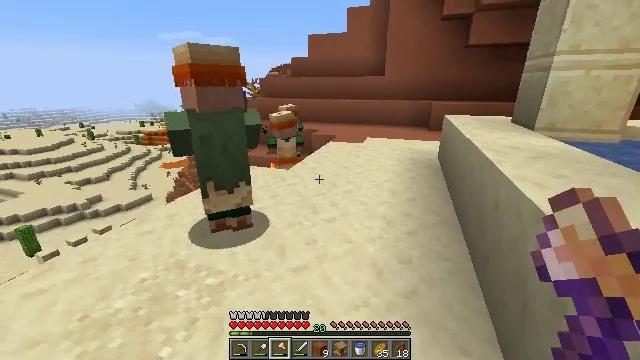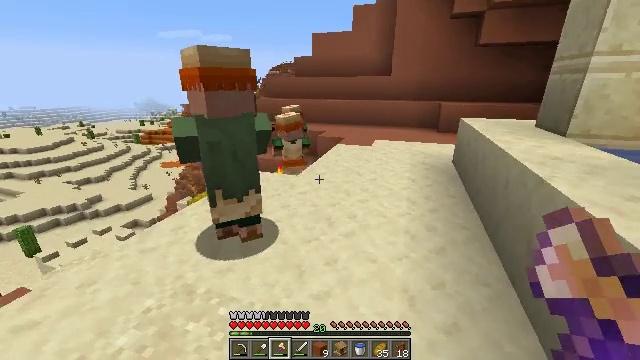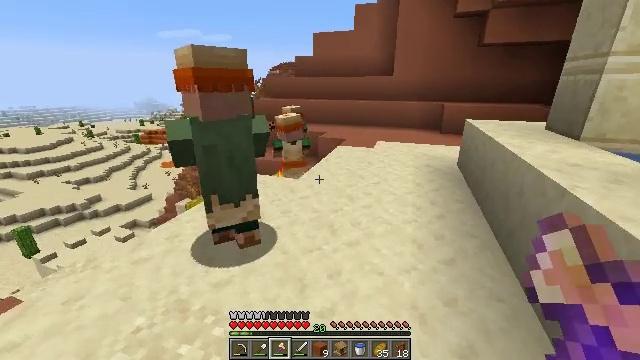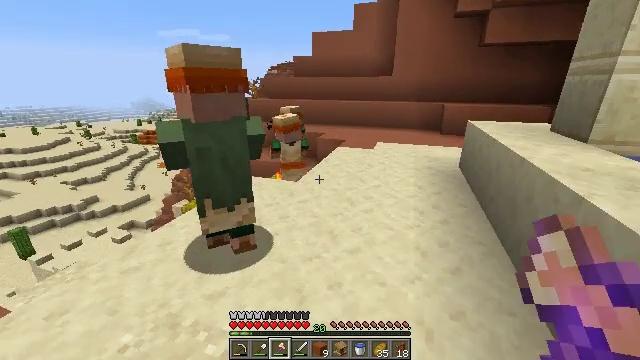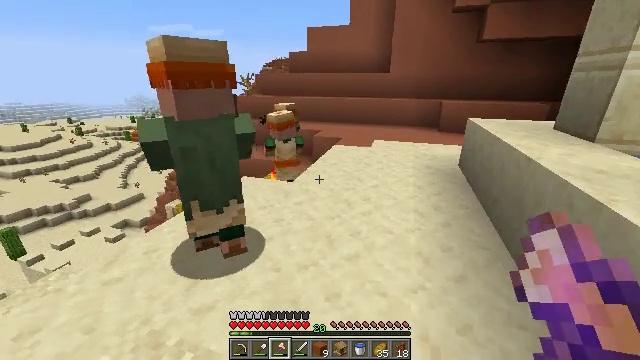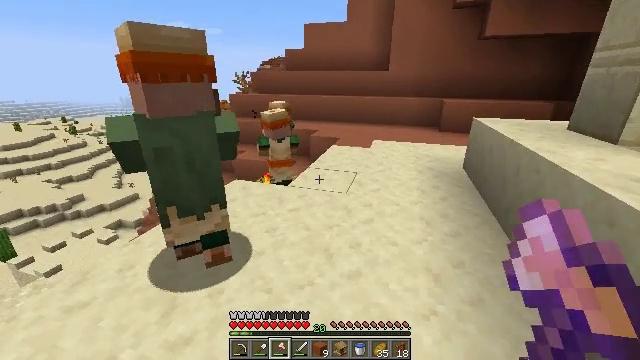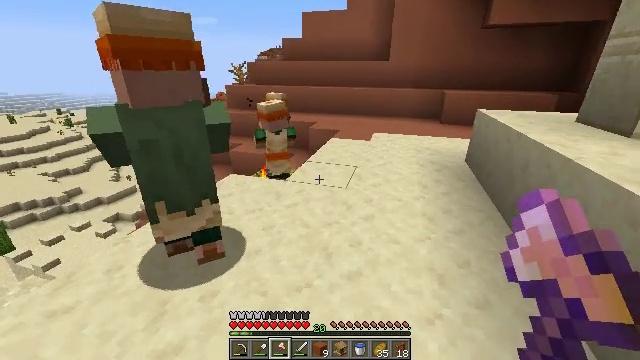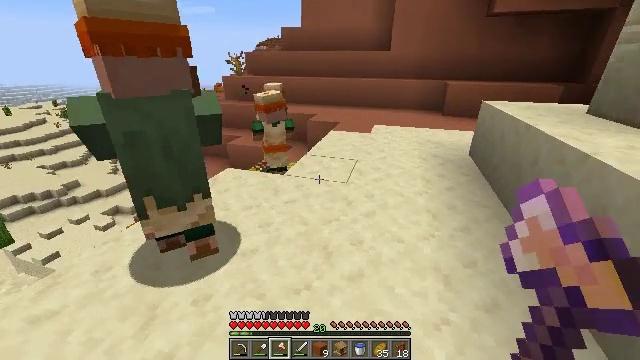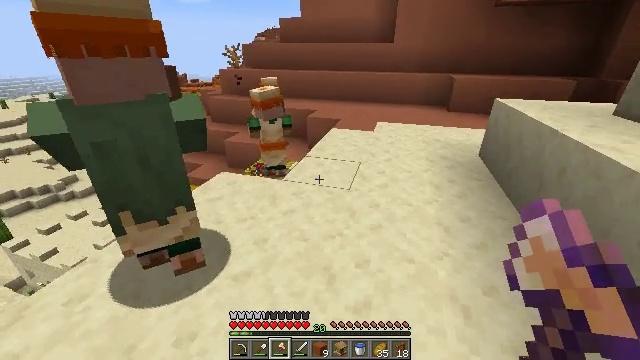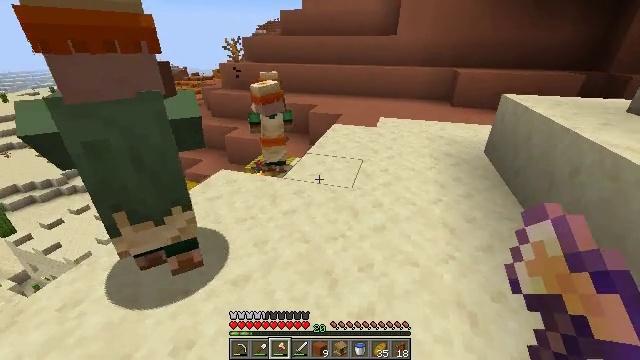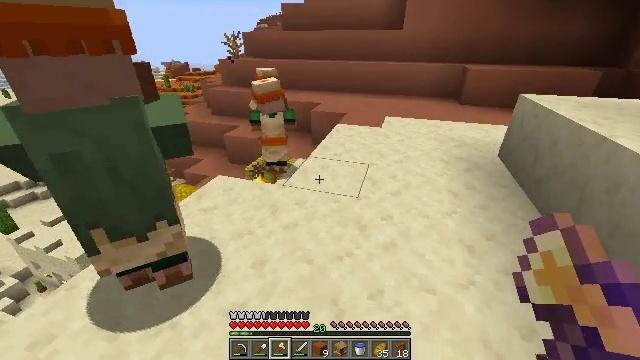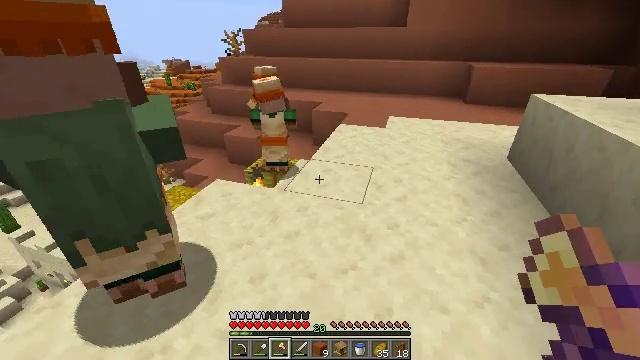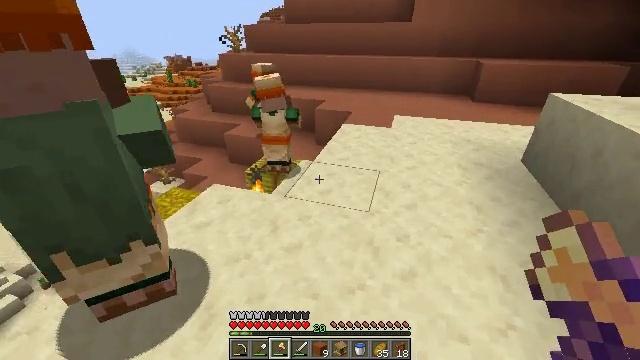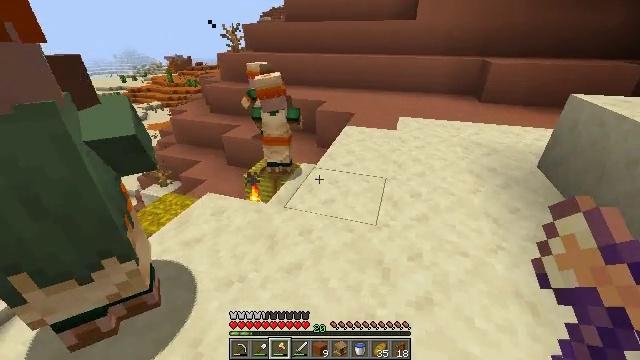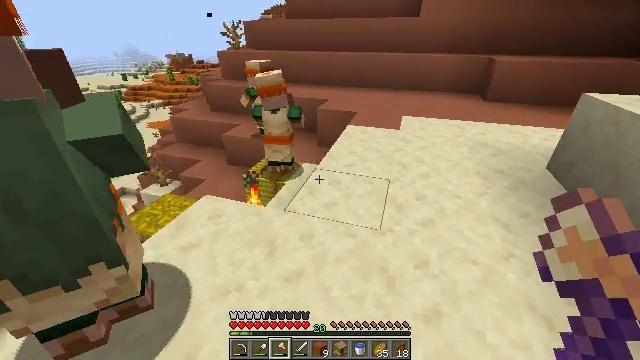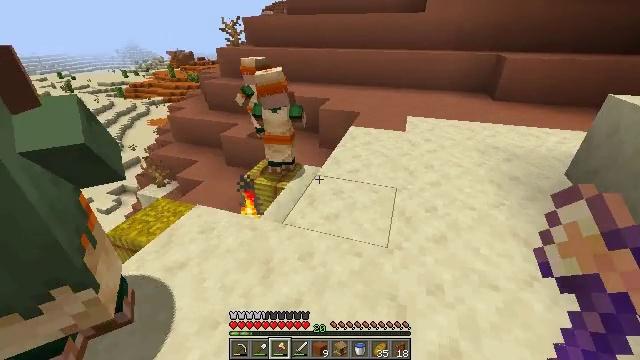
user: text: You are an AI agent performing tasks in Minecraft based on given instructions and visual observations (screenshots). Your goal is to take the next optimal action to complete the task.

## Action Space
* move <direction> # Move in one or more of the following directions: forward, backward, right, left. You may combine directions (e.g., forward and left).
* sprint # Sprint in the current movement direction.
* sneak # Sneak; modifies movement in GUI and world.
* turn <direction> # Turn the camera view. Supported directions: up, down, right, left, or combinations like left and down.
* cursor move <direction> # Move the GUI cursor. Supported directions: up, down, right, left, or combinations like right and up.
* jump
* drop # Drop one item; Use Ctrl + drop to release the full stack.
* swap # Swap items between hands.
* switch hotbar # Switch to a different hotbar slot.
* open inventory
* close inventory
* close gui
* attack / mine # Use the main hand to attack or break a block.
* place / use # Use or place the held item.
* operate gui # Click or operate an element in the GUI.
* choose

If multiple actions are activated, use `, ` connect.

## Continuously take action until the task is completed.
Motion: motion action
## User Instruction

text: Mine smooth sandstone using a pickaxe.
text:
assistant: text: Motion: move forward
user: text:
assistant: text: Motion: move forward
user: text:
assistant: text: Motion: move forward
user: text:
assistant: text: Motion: move forward
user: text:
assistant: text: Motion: move forward
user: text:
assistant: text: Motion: move forward, turn down
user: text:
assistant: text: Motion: move forward, turn down
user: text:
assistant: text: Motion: move forward, turn down
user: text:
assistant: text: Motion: move forward, turn down
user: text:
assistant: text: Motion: move forward
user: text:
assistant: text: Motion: move forward
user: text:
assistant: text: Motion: move forward
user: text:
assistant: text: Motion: move forward
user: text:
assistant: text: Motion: move forward
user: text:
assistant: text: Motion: move forward
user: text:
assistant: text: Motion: move forward
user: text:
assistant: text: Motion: move forward
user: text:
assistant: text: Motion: move forward
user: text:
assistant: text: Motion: move forward
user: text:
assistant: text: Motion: move forward
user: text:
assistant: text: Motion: move forward and move right
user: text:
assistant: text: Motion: move forward and move right
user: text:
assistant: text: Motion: move forward and move right
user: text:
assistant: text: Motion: move forward and move right, turn left
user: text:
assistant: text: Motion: move forward and move right, turn left
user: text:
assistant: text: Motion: move forward and move right, turn left
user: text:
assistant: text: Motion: move forward and move right, turn left
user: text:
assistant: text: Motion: move forward and move right, turn left
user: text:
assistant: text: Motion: move forward, turn left
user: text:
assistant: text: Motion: move forward, turn left